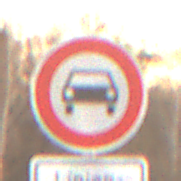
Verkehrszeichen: VerbotKraftwagen
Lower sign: BesondereFahrzeugeUndTransportgueter2
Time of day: SunriseSunset
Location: Outdoor (Nature)
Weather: PartlyCloudy
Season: NotSpecified
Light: Natural